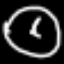
Label: clock